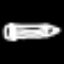
Label: pencil